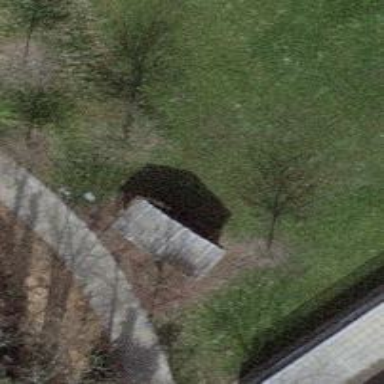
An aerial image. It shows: Shelter.